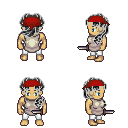
a pixel art fantasy rpg character, male body template, human, tanned skin, white tunic, white pants, gray princess hairstyle, red bandana, dagger, four views (front, back, left, right), 2x2 character sprite sheet, small pixel art, hard edges, no anti-aliasing